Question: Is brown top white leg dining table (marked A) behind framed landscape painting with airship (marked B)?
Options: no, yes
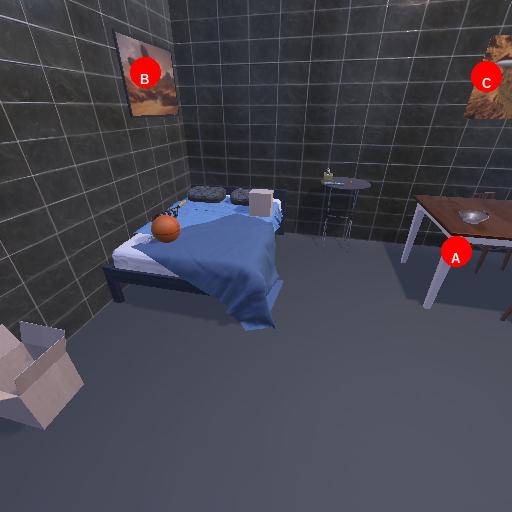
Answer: no